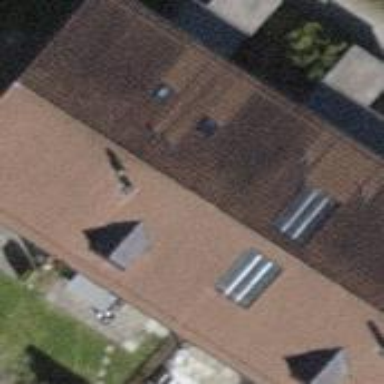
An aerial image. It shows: Terrace building with tile roof.